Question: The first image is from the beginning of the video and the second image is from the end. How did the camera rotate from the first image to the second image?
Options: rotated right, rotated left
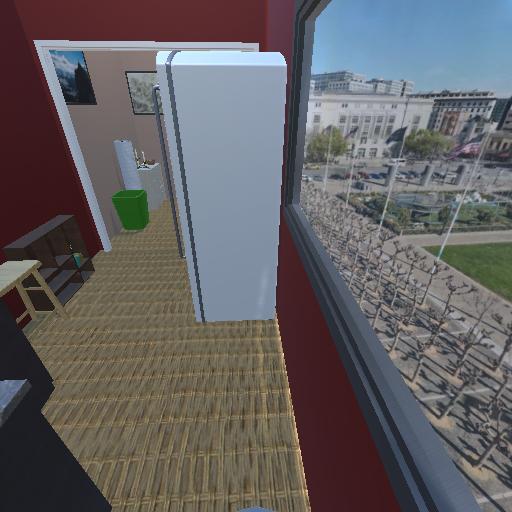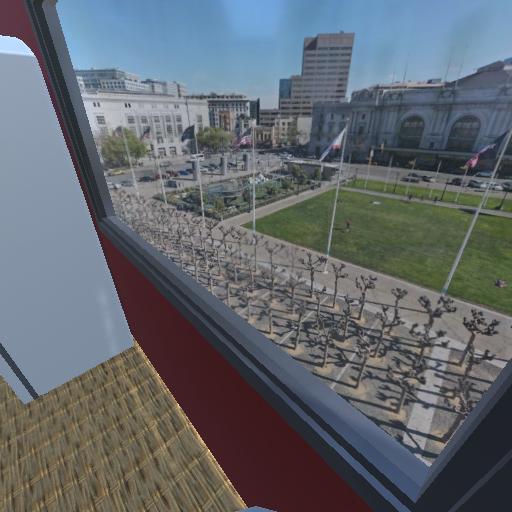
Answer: rotated right